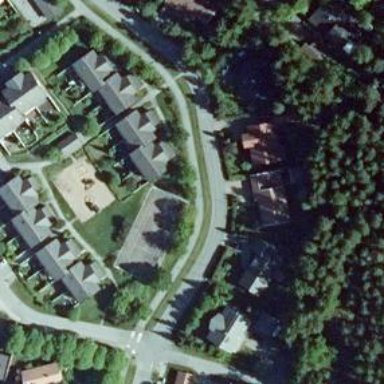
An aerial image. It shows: Asphalt cycleway.